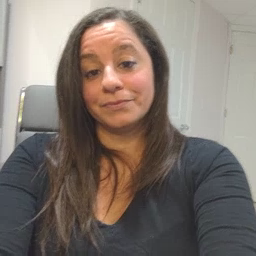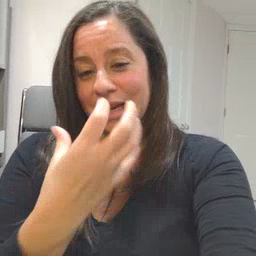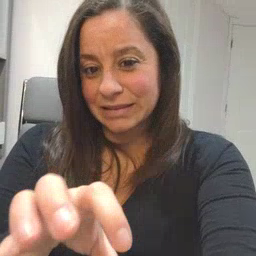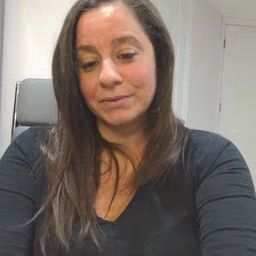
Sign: hot